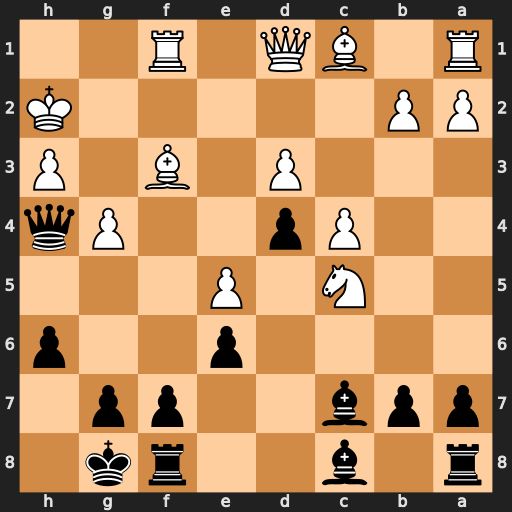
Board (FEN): r1b2rk1/ppb2pp1/4p2p/2N1P3/2Pp2Pq/3P1B1P/PP5K/R1BQ1R2
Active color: b
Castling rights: -
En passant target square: -
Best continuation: Bxe5+ Kg1 Qg3+ Bg2 Qh2+